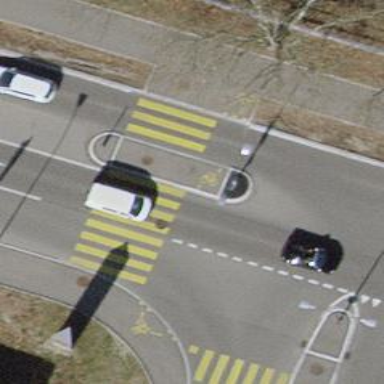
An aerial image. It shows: Paved footway with marked crossing.